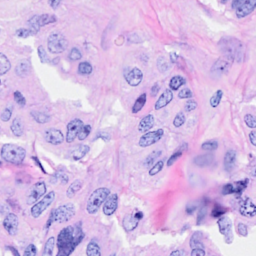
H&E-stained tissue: Breast